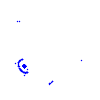
Particle: kaon